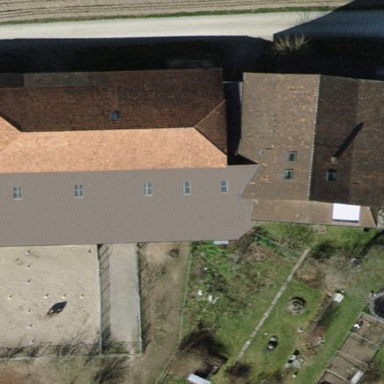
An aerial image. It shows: Hipped-roof farm building.